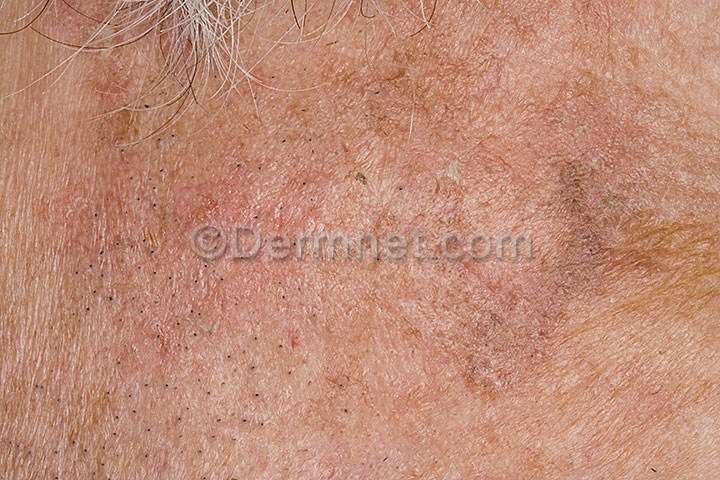
Disease: Actinic Keratosis Basal Cell Carcinoma and other Malignant Lesions